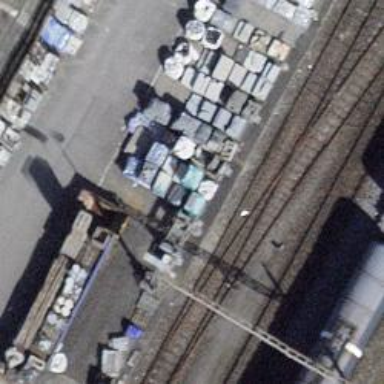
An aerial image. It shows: Rail siding with electrified contact lines for trains.